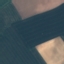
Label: AnnualCrop